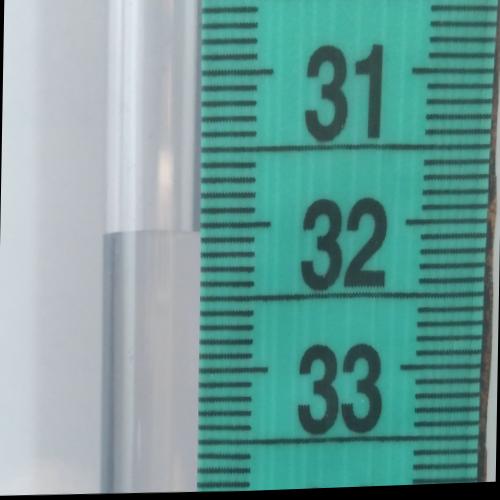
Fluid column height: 32.0 cm